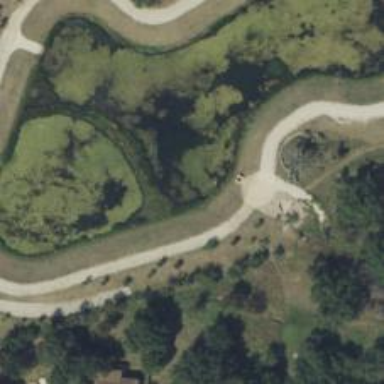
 creating natural and serene environment."